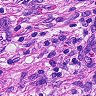
Metastatic tissue present: yes